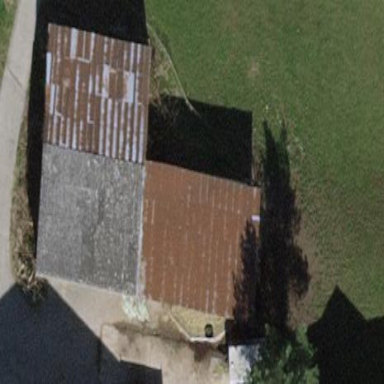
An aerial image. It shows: View of roof of building.